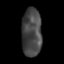
Tissue: lung
Cell type: Epithelial cells
Senescence score: 0.1528
Nuclear area (px): 943
Mean DAPI intensity: 70.177